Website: lowes
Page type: newsletter-management
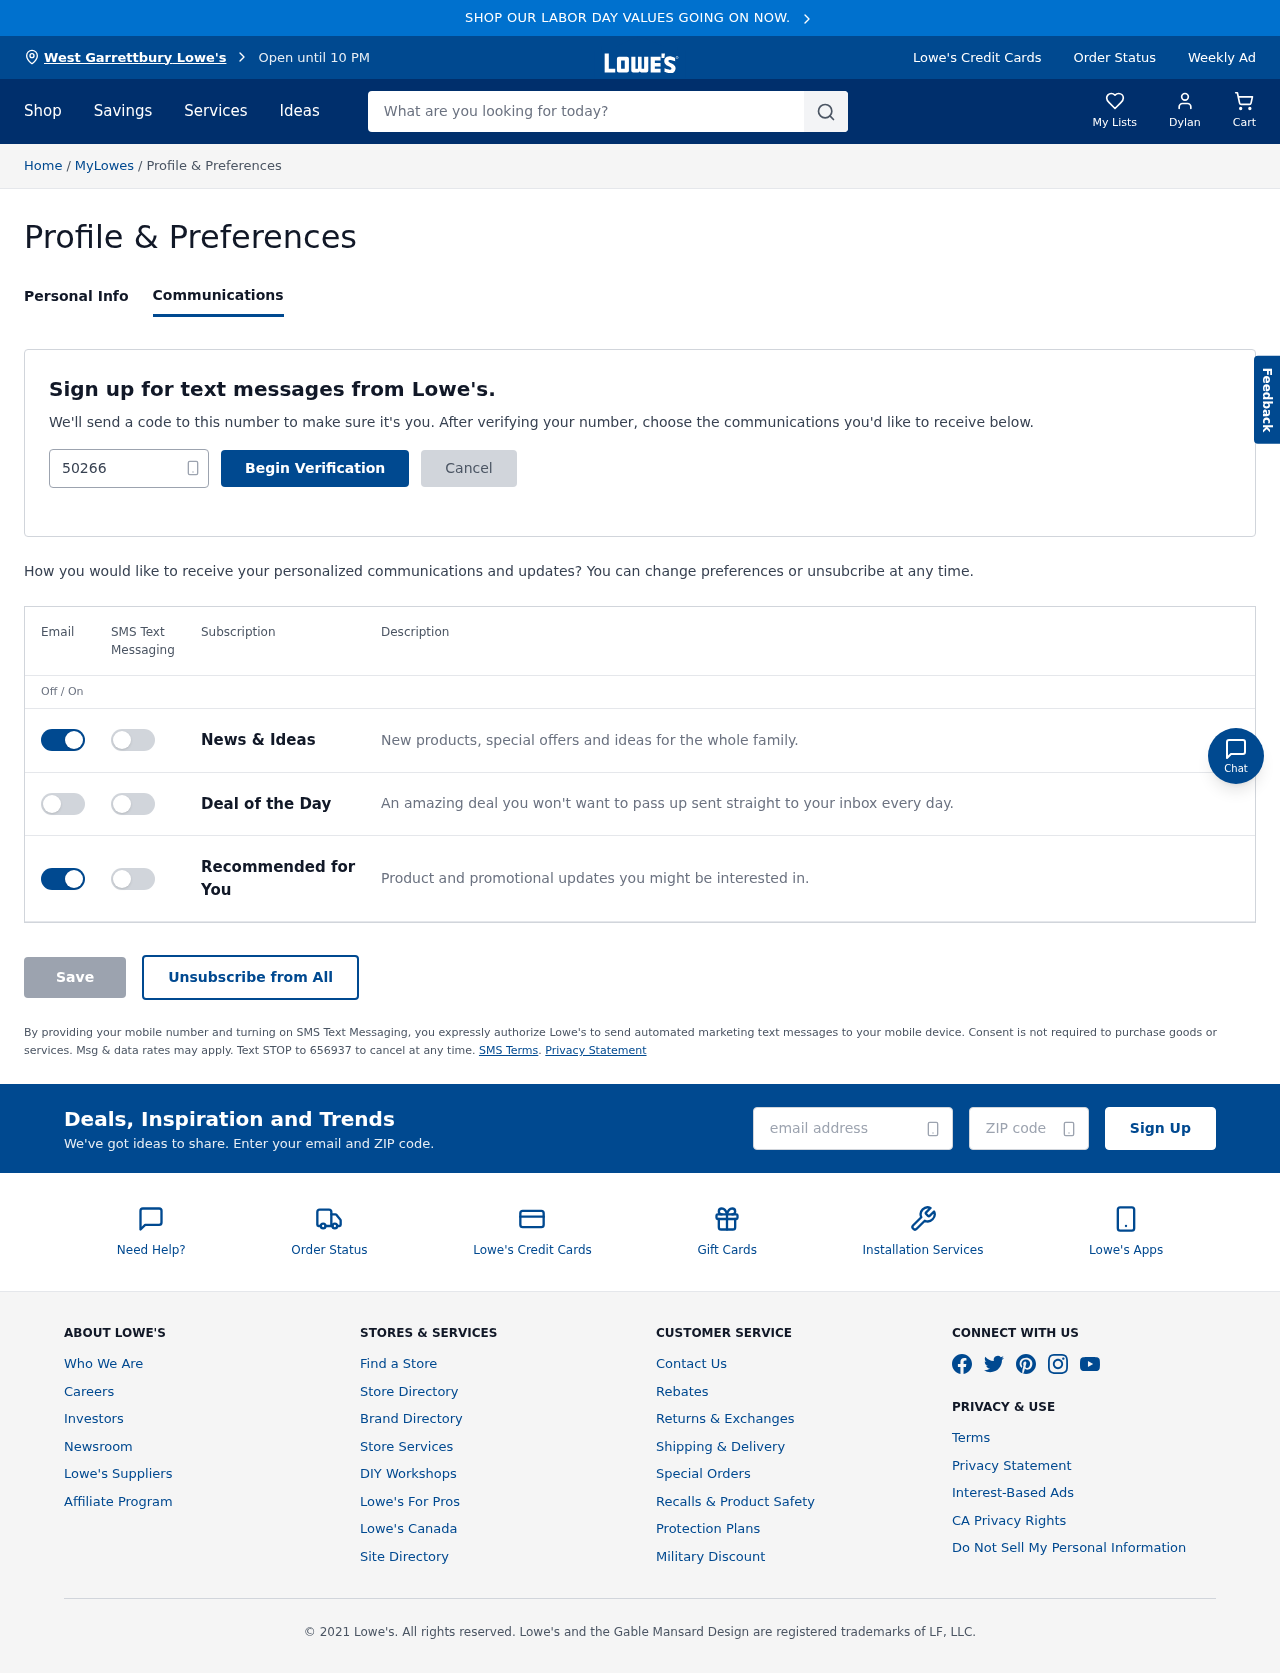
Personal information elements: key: PII_CITY
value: West Garrettbury Lowe's
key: PII_EMAIL
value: dylansmith@hotmail.com
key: PII_FIRSTNAME
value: Dylan
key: PII_PHONE
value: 5026670165
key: PII_POSTCODE
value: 23848
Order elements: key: ORDER_NUM_ITEMS
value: Cart
Search elements: key: HEADER_SEARCH
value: What are you looking for today?